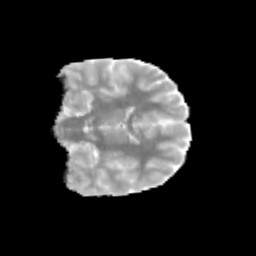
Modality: MD
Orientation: coronal
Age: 10
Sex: male
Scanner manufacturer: siemens
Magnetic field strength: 3 T
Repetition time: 3.8 s
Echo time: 0.07 s